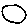
Label: circle